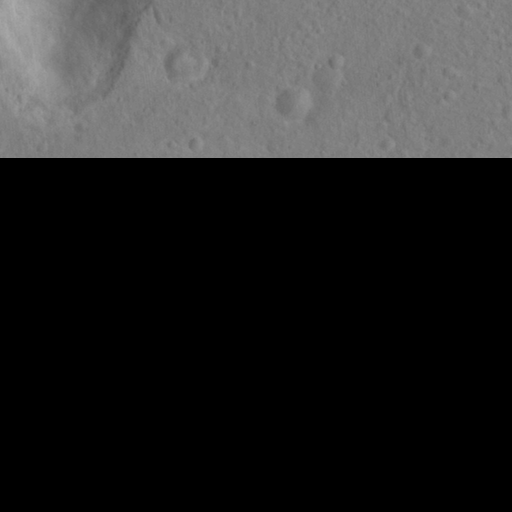
Classes present: Background, Cone